Question: I want to increase a volume on buffer with voice data. The point is I'm using DirectSound and I have one primary and one secondary buffer - all streams mixing is done by hand. In a voice chat all participants can have independent volume levels. I multiply each stream data by a value (gain) and sum it to one buffer. Everything works fine but when I try to multiply data by a value greater than 1.0f - I hear some clipping or what.
I've tried using Audacity effect compressor but this doesn't help reducing the strange noise.
Probably I should modify gain in some other way? Or just use another post-processing algorithm?
UPDATE: Wow, I've just found out interesting thing! I've dumped audio before increasing volume and right after that.
Here is the pic

Sorry for the quality - I think that's how the sound is supposed to appear (I've drawn red line myself). Really looks like values exceed the sample data type. But I cannot understand WHY? My samplebuffer is BYTE but I access it only via short pointer. It is signed but clipping happens even when *ptr is about 15-20 thousand.
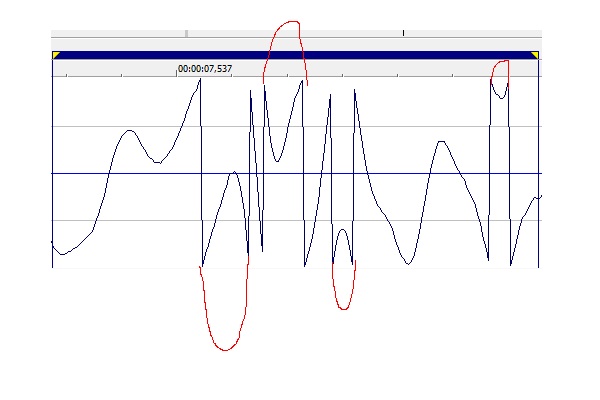
Answer: For every sample - convert it to some larger data type - if you have 16 bit signed samples, they originally fit in SHORT - extract it from the stream, then cast to local double, then multiply, then CLIP, then cast back to SHORT.
It MUST work that way...
I can even provide code sample if needed.
EDIT:
Your picture is exact evidence that you didn't expand to larger type before multiplication - you can't 'capture' clipping condition on SHORT because it will wrap automatically.
'''
short* sampleBuffer;
...
short sample=*sampleBuffer;
double dsample=(double)sample * gain;
if (dsample>32767.0) {dsample=32767.0;}
if (dsample<-32768.0) {dsample=-32768.0;}
*sampleBuffer=(short)dsample;
sampleBuffer++;
'''
And one more EDIT:
if you have several voices - first put them all to double - then GAIN each one - then add them - and CLIP them as the last step.
One more EDIT (+1s are inspiring me):
If you have STEREO, same stuff will work also, just count all the samples x2 i.e.
'number of shorts' '=' 'number of samples' '*' '2'.